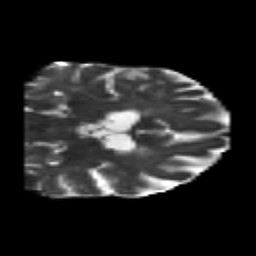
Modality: T2w
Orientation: coronal
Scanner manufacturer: siemens
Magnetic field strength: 3 T
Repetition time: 6.8 s
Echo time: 0.093 s